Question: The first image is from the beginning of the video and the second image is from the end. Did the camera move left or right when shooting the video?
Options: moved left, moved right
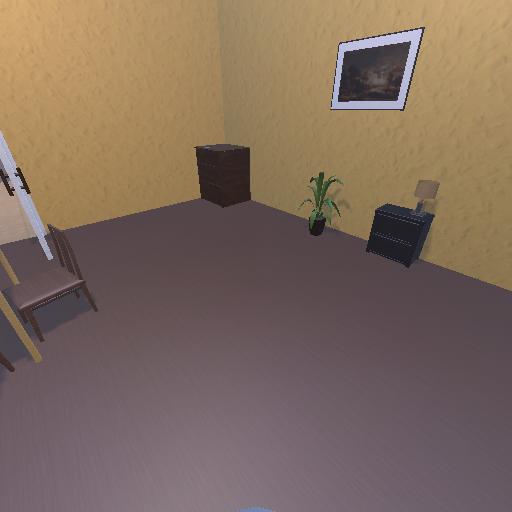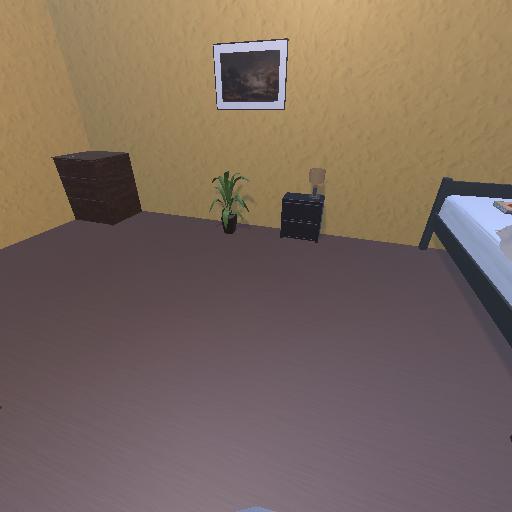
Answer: moved left